九年级 · 度量几何学
(本题8分)(2021$cdot$浙江$cdot$九年级期末)如图,在$triangleABCD$中,$E$是$AB$延长线上一点,$DE$交$BC$于点$F$,已知$frac{BE}{AB}=frac{2}{3},S_{triangleBEF}=8$,求$triangleCDF$的面积.
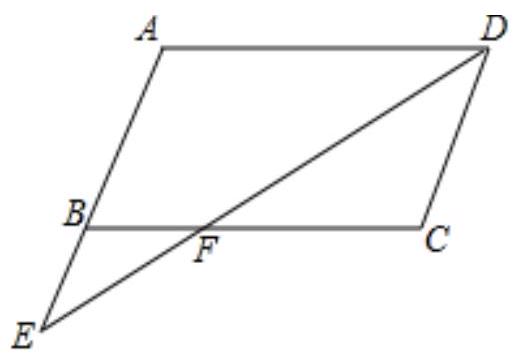
答案: 18
解析: 【分析】由平行四边形的对边平行且相等,可得$triangleCDFsimtriangleBEF$.又因$frac{BE}{AB}=frac{2}{3}$,可得相似三角形的相似比为$frac{2}{3}$,然后根据相似三角形面积之比等于相似比的平方即可求$triangleCDF$的面积.【详解】解:$because$四边形$ABCD$为平行四边形,$thereforeCD=AB$,且$CD//AB$,$thereforetriangleCDFsimtriangleBEF$,$becausefrac{BE}{AB}=frac{2}{3}$$thereforefrac{BE}{DC}=frac{2}{3}$,$thereforefrac{S_{triangleBEF}}{S_{triangleCDF}}=left(frac{BE}{CD}right)^{2}$,即$frac{8}{S_{triangleCDF}}=left(frac{2}{3}right)^{2}$,解得$S_{triangle}CDF=18$.【点睛】此题考查了相似三角形的判定与性质,解题的关键是：熟记相似三角形面积之比等于相似比的平方.